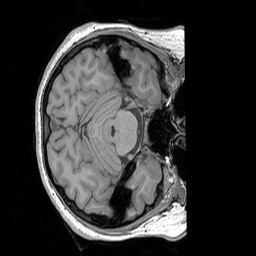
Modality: T1w
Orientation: axial